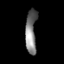
Tissue: lung
Cell type: T cells
Senescence score: 0.2151
Nuclear area (px): 473
Mean DAPI intensity: 125.901